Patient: sex M, age 77
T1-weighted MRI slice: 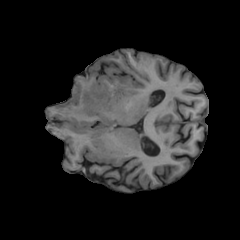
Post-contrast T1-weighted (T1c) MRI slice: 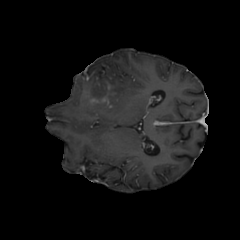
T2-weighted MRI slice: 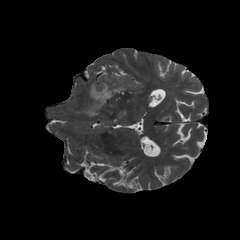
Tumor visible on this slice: yes
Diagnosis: Glioblastoma, IDH-wildtype
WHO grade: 4